Field crop: maize
Growth stage: 2
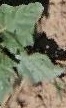
Species: datura